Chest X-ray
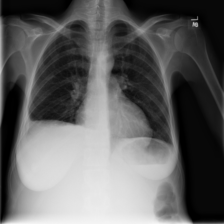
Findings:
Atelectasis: positive
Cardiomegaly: negative
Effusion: positive
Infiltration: negative
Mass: negative
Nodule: negative
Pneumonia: negative
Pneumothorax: negative
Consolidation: negative
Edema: negative
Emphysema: negative
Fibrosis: negative
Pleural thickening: negative
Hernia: negative